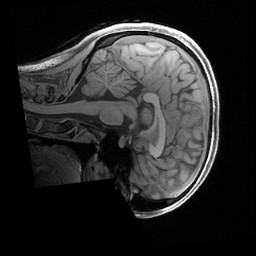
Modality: T1w
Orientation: sagittal
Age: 23
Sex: female
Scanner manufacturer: siemens
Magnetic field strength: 3 T
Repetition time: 2.4 s
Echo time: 0.00224 s